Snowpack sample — Loveland Pass, Silver Plume, Colorado, USA (12/14/25, 10:50 AM MST)
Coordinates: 39.664, -105.882
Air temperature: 36 °F
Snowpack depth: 67 cm
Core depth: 30 cm
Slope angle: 6°, slope face: 326°
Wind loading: low
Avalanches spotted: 0
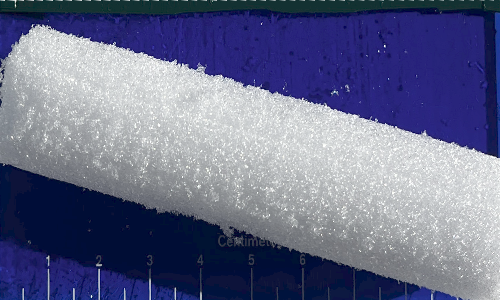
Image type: core
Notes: No avalanches spotted, very late start to the season with minimal snowpack